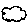
Label: cloud